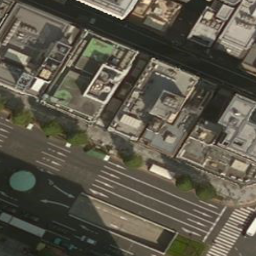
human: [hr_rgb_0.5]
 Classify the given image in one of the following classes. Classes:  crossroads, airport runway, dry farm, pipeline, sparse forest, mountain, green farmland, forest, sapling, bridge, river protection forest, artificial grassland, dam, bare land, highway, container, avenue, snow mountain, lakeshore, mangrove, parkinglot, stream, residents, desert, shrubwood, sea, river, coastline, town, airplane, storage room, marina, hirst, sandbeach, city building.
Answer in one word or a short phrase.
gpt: city building